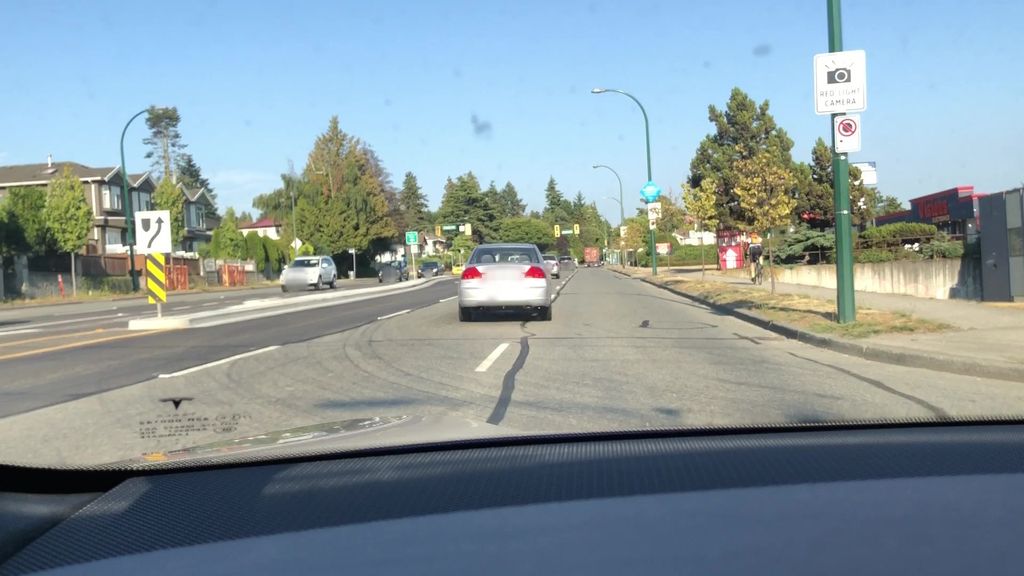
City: vancouver